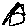
Label: house